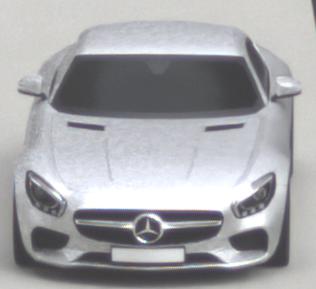
Make: Mercedes-Benz
Model: AMG GT Coupé
Detailed model: AMG GT (190) Coupé
Model produced from: 2014/10
Model produced until: 2017/01
Doors: 2
Color: white
Road condition: dry road
Daytime: midday
Contrast: low contrast